Question: Look at that weird border around the last column in the table...

The table looks like:
'''
<table style="font-family: courier new; font-size: 0.75em" border="1" cellspacing="0" cellpadding="3">
<tbody>
<tr id="tableheader" class="">
<th title="id">id</th>
<th title="old_name">old_name</th>
<th title="new_name">new_name</th>
<th class="edit" title="Edit Options" style="display: block; overflow: hidden;">Edit Options</th>
</tr>
<tr class="tableevenrow">
<td data-col="id" valign="middle" align="left"><div>1</div></td>
<td data-col="old_name" valign="middle" align="left"><div>taco</div></td>
<td data-col="new_name" valign="middle" align="left"><div>bell</div></td>
<td class="edit" data-col="editoptions" valign="middle" align="left" style="display: block; overflow: hidden;">
<div class="row0 col3 col_editoptions">
<div class="edit" style="display: block; overflow: hidden;">
<select id="dropdown_0">
<option value="1">Confirm</option>
<option value="0">Decline</option>
</select>
<button id="submit_r0">Submit</button>
</div>
</div>
</td>
</tr>
'''
and I have buttons that essentially just toggle between these two states:
'''
$('.edit').css('display','none');
$('.norm').css('display','block');
$('.edit').css('display','block');
$('.norm').css('display','none');
'''
So that when anything with the edit class is set to "none" then the whole "edit options" column is not shown at all on the screen. This toggling works. The only problem is that when the edit class is displayed, this column gets a weird border around it. I was wondering if anyone knew why and how to fix it. My buttons toggle visibility with the edit/norm classes below the table (they are in divs) but the border doesn't appear around them...
This is the css for the table styling... which is inherited (kind of) but I need to try and avoid changing this, even dynamically:
'''
body { background: #e8ccbb; }
.tableheader { background: #4d4e86; color: #ffffff; }
.tableoddrow { background: #c2bad4; }
.tableevenrow { background: #c2c3c2; }
#tableheader { background: #4d4e86; color: #ffffff }
#tableoddrow { background: #c2bad4 }
#tableevenrow { background: #c2c3c2 }
#hiliterow { background: #ffffff }
.menu_color {
background:#4d4e86;
background-image:-webkit-gradient(linear,left top,left bottom,from(#c2bad4),to(#4d4e86));
background:-webkit-linear-gradient(top,#c2bad4,#4d4e86);
background:-moz-linear-gradient(top,#c2bad4,#4d4e86);
background:-o-linear-gradient(top,#c2bad4,#4d4e86);
background:-ms-linear-gradient(top,#c2bad4,#4d4e86);
background:linear-gradient(top,#c2bad4,#4d4e86)
}
'''
Also... side note... I am using PHP to make most of this happen and in no way would I describe my self as a front-end developer currently or in the past.... maybe future but who knows.
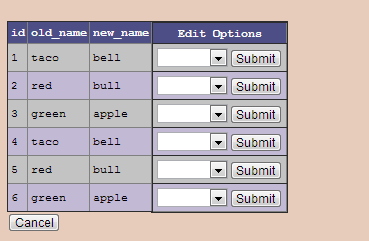
Answer: That's because you're triggering block display, but those should be 'display: table-cell' instead